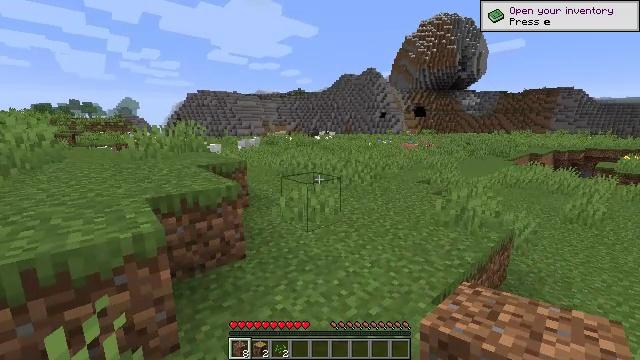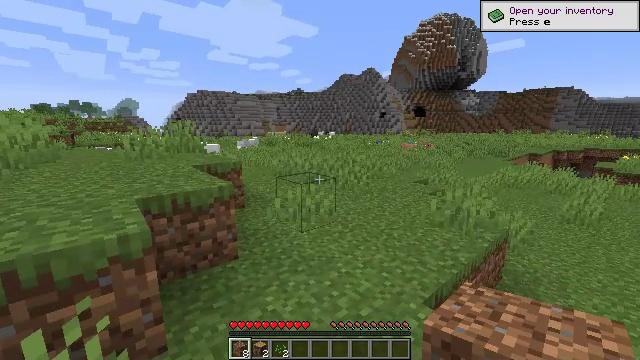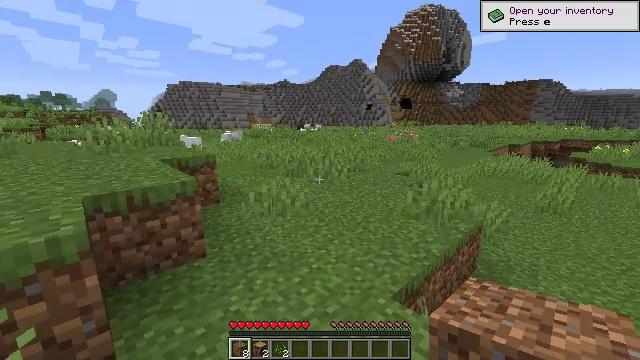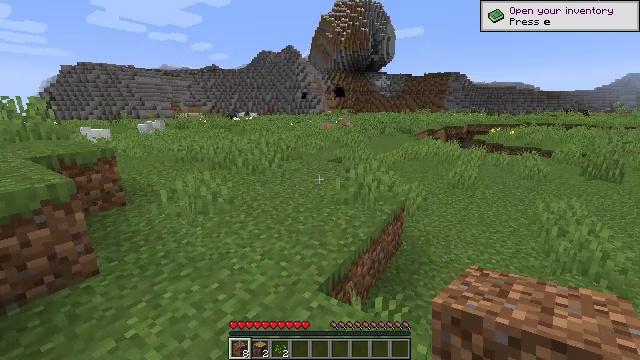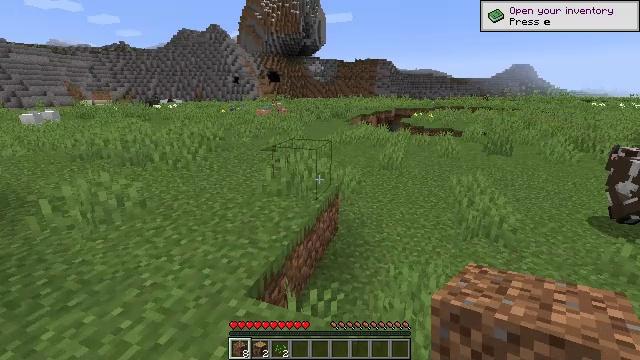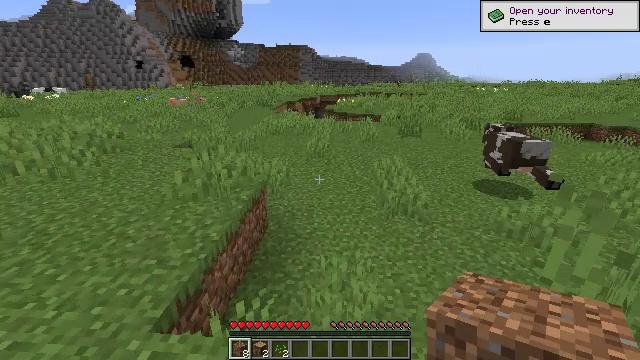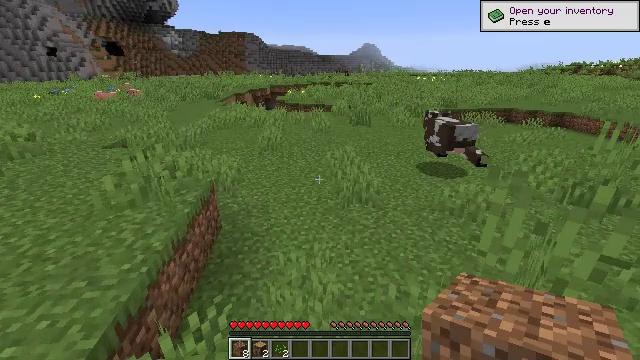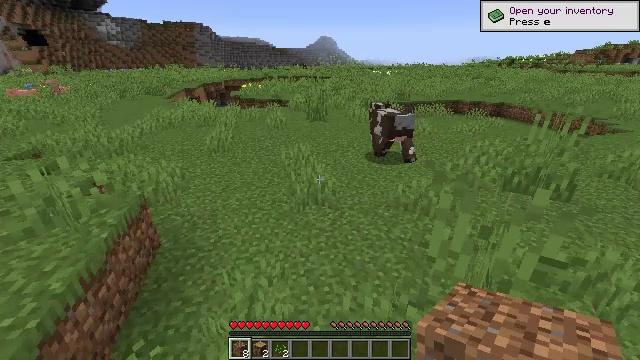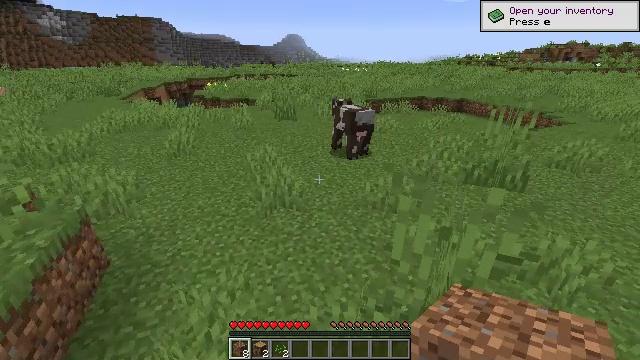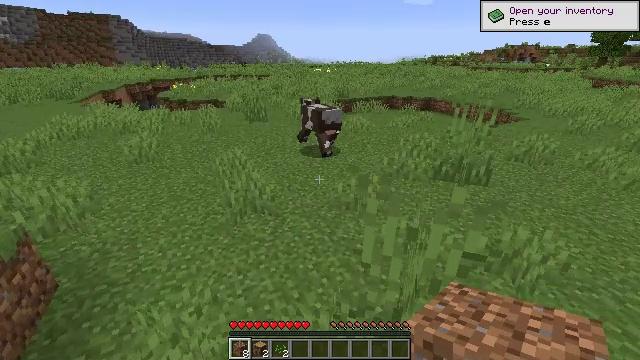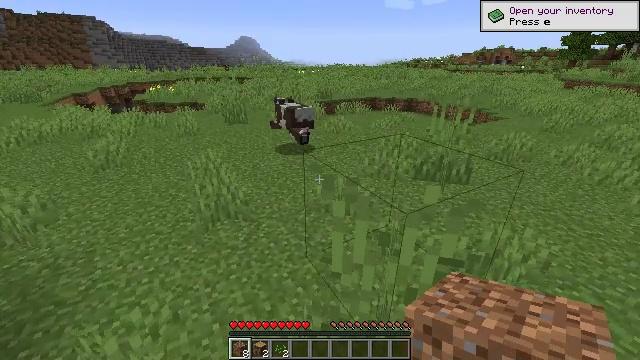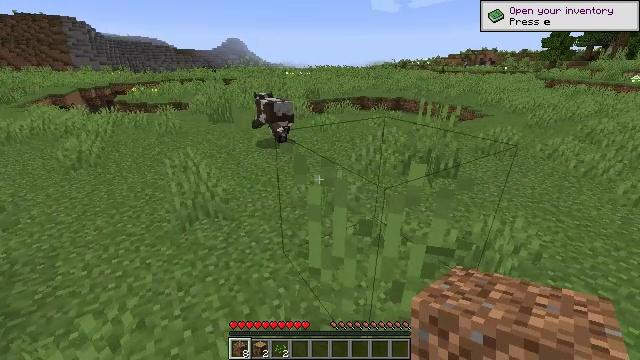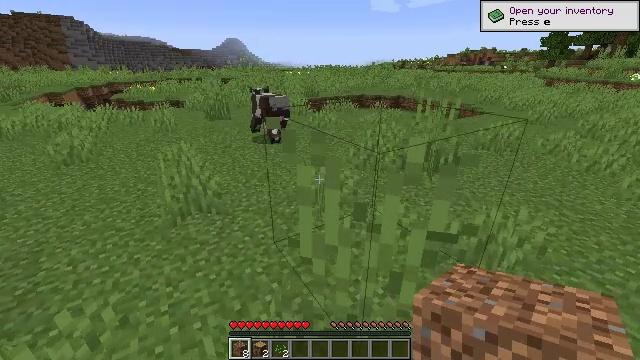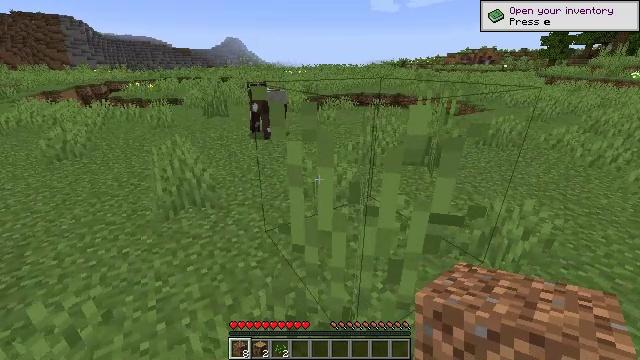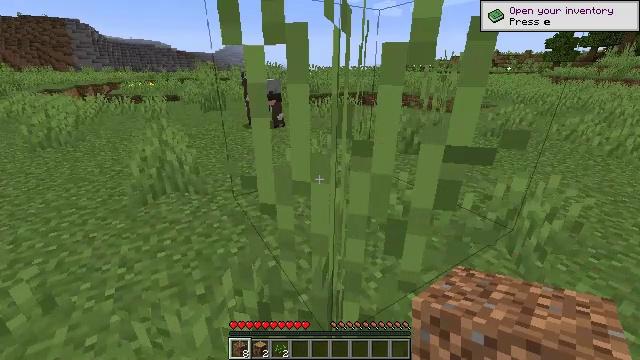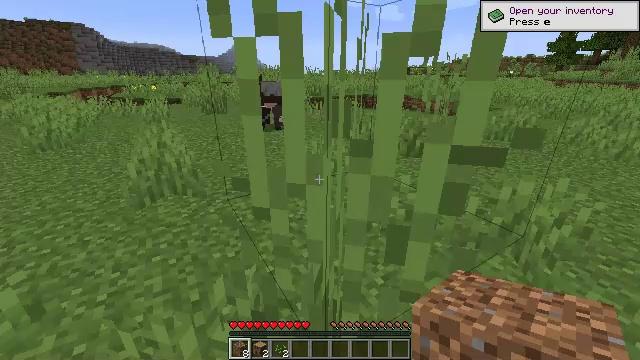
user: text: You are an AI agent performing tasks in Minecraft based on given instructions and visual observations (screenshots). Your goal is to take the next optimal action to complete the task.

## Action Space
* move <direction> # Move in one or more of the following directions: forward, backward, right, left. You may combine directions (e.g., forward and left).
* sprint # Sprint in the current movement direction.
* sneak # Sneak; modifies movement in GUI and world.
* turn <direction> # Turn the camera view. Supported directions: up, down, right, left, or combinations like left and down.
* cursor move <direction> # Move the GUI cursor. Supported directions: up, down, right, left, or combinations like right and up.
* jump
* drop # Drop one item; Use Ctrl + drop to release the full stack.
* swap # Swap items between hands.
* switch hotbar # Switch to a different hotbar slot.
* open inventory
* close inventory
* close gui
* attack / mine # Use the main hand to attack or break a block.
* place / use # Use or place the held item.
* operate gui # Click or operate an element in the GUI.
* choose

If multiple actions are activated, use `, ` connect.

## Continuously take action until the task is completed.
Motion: motion action
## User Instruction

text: Hunt a cow.
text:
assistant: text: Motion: move forward and move right
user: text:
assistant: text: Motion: move forward and move right, turn right and down
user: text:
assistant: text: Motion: move forward and move right, turn right and down
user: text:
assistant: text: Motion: move forward and move right, turn right and down
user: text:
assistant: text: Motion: move forward and move right, turn right and down
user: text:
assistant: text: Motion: move forward and move right, turn right and down
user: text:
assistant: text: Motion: move forward and move right, turn right and down
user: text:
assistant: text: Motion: move forward and move right, turn right
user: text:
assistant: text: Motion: move forward and move right, turn right
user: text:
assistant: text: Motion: move forward and move right, turn right
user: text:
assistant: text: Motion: move forward and move right, turn right
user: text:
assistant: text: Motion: move forward
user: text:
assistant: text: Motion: move forward
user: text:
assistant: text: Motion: move forward
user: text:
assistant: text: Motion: move forward
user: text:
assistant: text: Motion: move forward
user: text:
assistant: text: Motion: move forward
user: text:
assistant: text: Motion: move forward
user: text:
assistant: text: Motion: move forward, turn left and up
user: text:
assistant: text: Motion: move forward, turn left
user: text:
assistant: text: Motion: move forward, turn left and up
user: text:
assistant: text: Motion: move forward, turn left and up
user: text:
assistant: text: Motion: move forward, turn left and up
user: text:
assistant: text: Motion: move forward, turn left and up
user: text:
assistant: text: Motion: move forward
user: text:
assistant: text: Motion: move forward, turn left
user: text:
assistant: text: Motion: move forward
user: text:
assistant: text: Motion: move forward
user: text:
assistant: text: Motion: move forward
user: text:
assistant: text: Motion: move forward